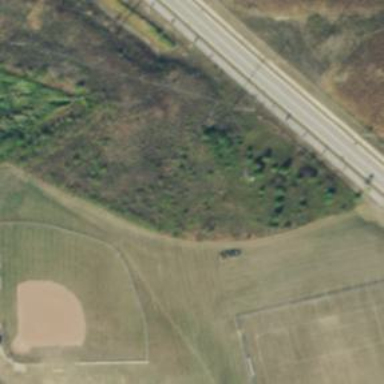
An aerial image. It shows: Baseball pitch for leisure and sports activities.